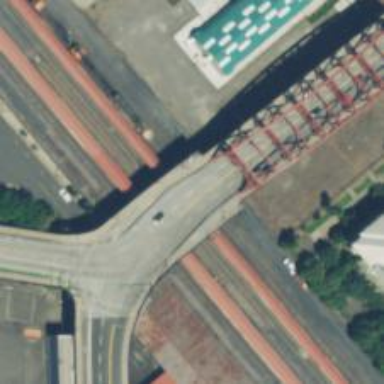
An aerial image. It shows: Primary highway bridge with embedded tram rails. The bridge structure is truss.